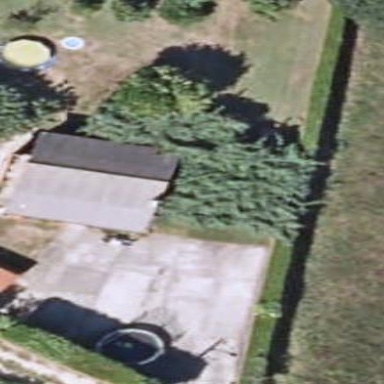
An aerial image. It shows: Simple house.